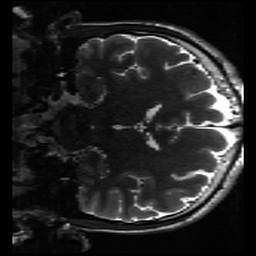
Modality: inplaneT2
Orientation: coronal